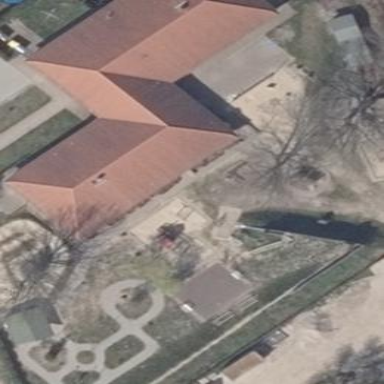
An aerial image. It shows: Kindergarten building.